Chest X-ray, PA view. Patient: 34 years old, sex F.
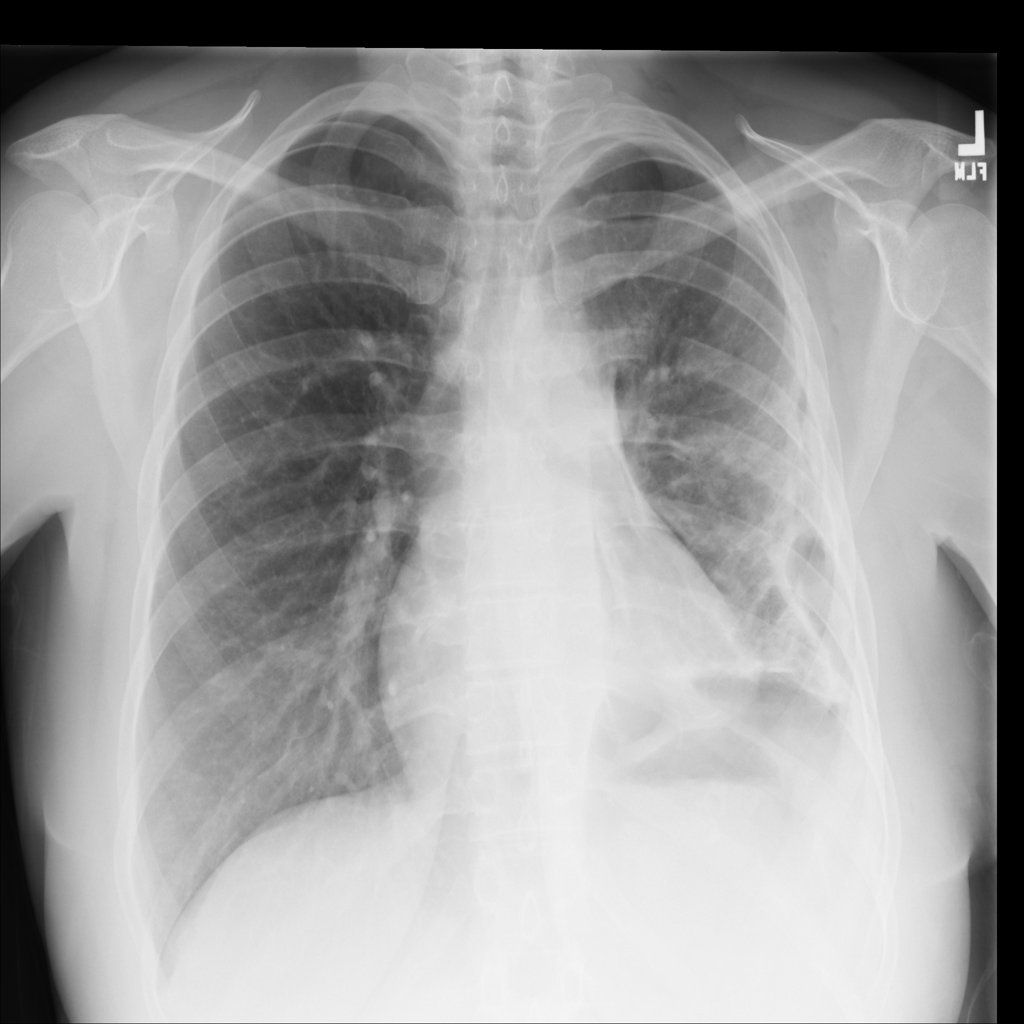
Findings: Pneumothorax